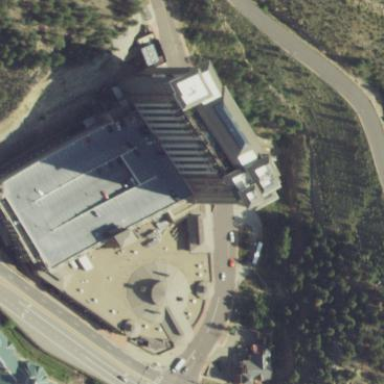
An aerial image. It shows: Building designated as casino.